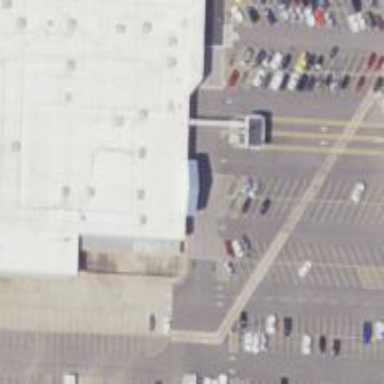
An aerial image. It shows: Building housing clothes shop.